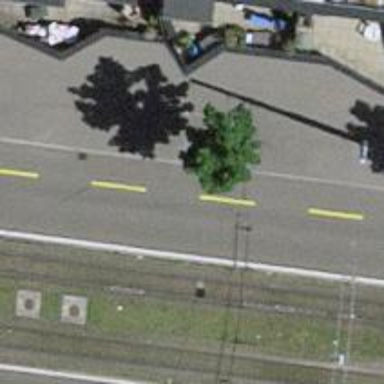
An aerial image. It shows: Platform with shelter serving public transport. This platform is designed for both railway and tram services.